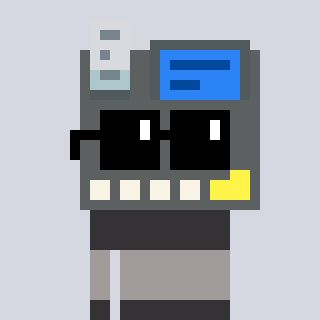
a pixel art character with square black sunglasses, a cash register-shaped head and a grayscale-colored body on a cool background